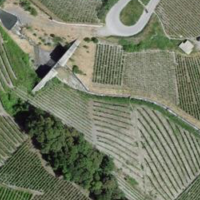
EUNIS habitat code: 40
Species observed at this site:
Coccinella septempunctata